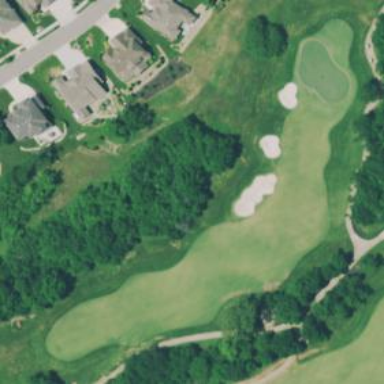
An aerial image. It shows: Area of rough grass used for golf.